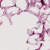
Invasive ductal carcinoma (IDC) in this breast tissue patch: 0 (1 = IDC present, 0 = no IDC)